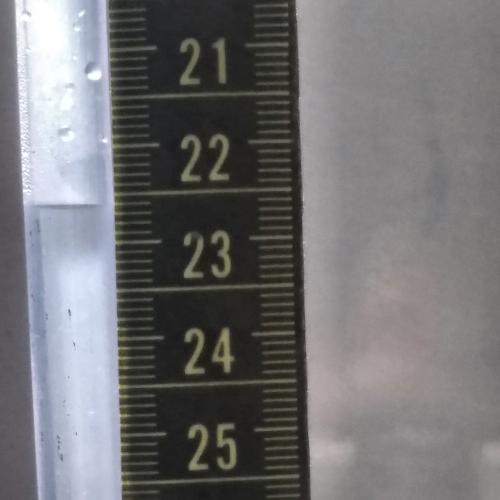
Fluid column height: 22.6 cm